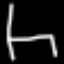
Label: chair